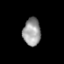
Tissue: prostate
Cell type: T cells
Senescence score: 0.3272
Nuclear area (px): 477
Mean DAPI intensity: 155.08